Question: I want to add horizontal divider on responsive navigation. This is bootstrap responsive view on mobile.

I want to add a divider in between the last two menu items namely "link" and "dropdown" menu items. If i add the following '<li class='divider></li>''
in between them, it is not working. is there any other bootstrap way to do it? or we need to create our own classes to achieve this in responsive grid?
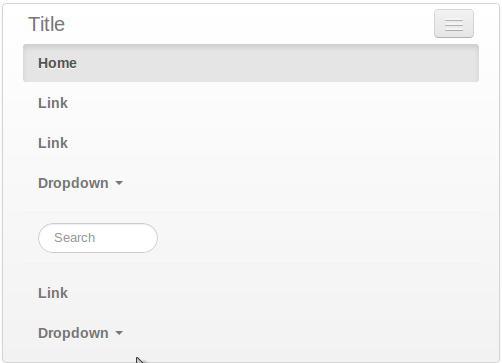
Answer: You will have to write @media queries like below:
<URL>
<URL>

'''
/* Portrait tablet to landscape and desktop */
@media (min-width: 768px) and (max-width: 979px) {
.nav-collapse .nav > li.divider {
*width: 100%;
height: 1px;
margin: 9px 1px;
*margin: -5px 0 5px;
overflow: hidden;
background-color: #e5e5e5;
border-bottom: 1px solid #ffffff;
}
}
@media (min-width: 600px){
.nav-collapse .nav > li.divider {
*width: 100%;
height: 1px;
margin: 9px 1px;
*margin: -5px 0 5px;
overflow: hidden;
background-color: #e5e5e5;
border-bottom: 1px solid #ffffff;
}
}
/* Landscape phones and down */
@media (max-width: 480px) {
.nav-collapse .nav > li.divider {
*width: 100%;
height: 1px;
margin: 9px 1px;
*margin: -5px 0 5px;
overflow: hidden;
background-color: #e5e5e5;
border-bottom: 1px solid #ffffff;
}
}
'''